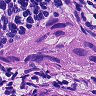
Metastatic tissue present: yes